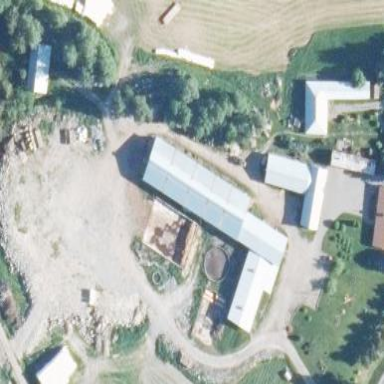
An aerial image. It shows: Farmyard area.